Question: I want to build a spring mvc project by maven, I got the following error:
'''
The following artifacts could not be resolved: org.aopalliance:com.springsource.org.aopalliance:jar:1.0.0, org.hibernate:hibernate-validator:jar:4.2.0.Beta1: Could not find artifact org.aopalliance:com.springsource.org.aopalliance:jar:1.0.0 in central (http://repo1.maven.org/maven2)
'''
I use eclipse and m2eclipse plugin. I don't know how to add local repository. And I found for different versions of eclipse,the result is different. Some can pass, some fail. I am confused.
By the way where can I find the version of maven used in m2eclipse?
Update:Now I can handle hibernate-validator,but even I deleted all spring mvc dependencies,I found there are many other library are dependent on com.springsource.org.aopalliance,

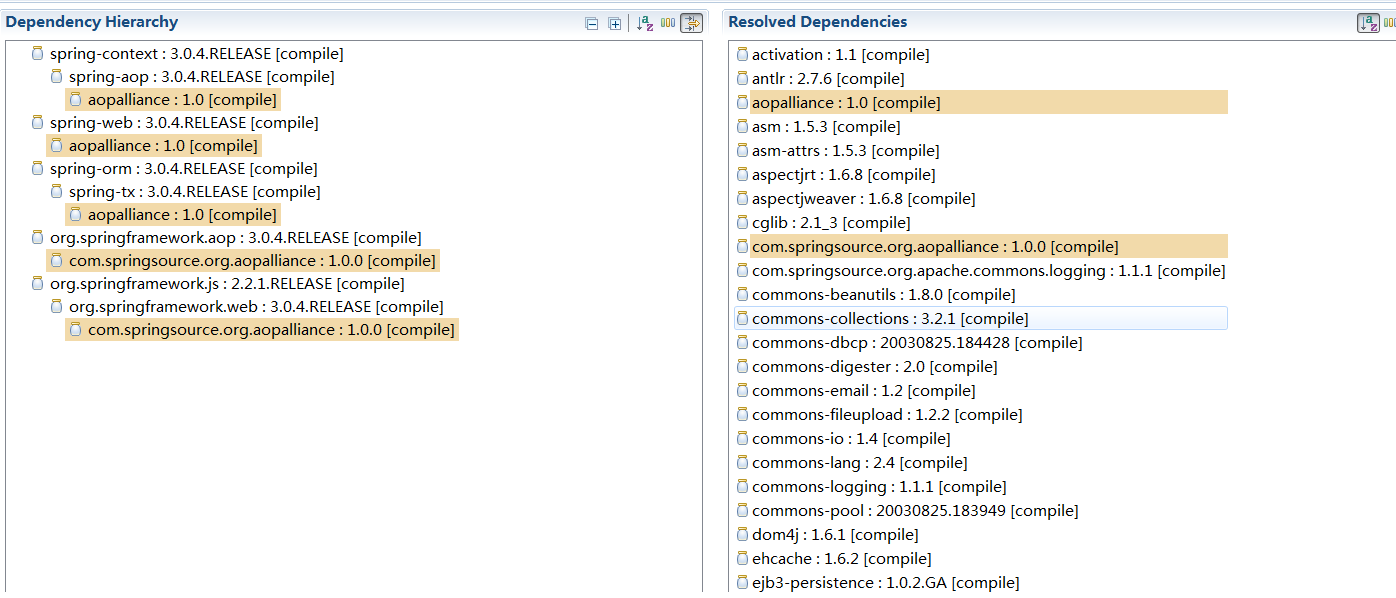
Answer: Since you are working with spring artifacts, you can refer to <URL>. If you are working on released versions of spring, you can add the following repository in your settings.xml
'''
<repository>
<id>com.springsource.repository.maven.release</id>
<url>http://maven.springframework.org/release/</url>
<snapshots>
<enabled>false</enabled>
</snapshots>
</repository>
'''
[Edit 1: based on the comment]
The groupId/projectId of aopalliance seems to indicate it is in <URL>. The contents of this accessible from the following repository url.
'''
<url>http://repository.springsource.com/maven/bundles/release/</url>
'''
As for hibernate-validator, being a beta release, it is possibly not available in the normal repos. It is available from
'''
<url>http://repository.jboss.org/nexus/content/groups/public-jboss/</url>
'''